Question: I'm trying to load more elements after my 20 users are posted into my ListView ( this feature is working fine) but when I scroll to the bottom of the ListView I want to load another 20 users but it crashs.
This is what I have made so far
'''
private String oldestUserID;
private void fetchData(DataSnapshot dataSnapshot) {
mList.clear();
for (DataSnapshot snapshot : dataSnapshot.getChildren()) {
oldestUserID = dataSnapshot.getKey();
userPojo = snapshot.getValue(UserPojo.class);
String email = userPojo.getEmail();
mList.add(email);
}
fetchSuccessListener.onListFetched(true);
}
public void refillListView(ListView listView) {
listView.setOnScrollListener(new AbsListView.OnScrollListener() {
@Override
public void onScrollStateChanged(AbsListView view, int scrollState) {
currentScrollState = scrollState;
isScrollCompleted();
}
@Override
public void onScroll(AbsListView view, int firstVisibleItem,
int visibleItemCount, int totalItemCount) {
currentFirstVisibleItem = firstVisibleItem;
currentVisibleItemCount = visibleItemCount;
totalItem = totalItemCount;
}
private void isScrollCompleted() {
if (totalItem - currentFirstVisibleItem == currentVisibleItemCount
&& currentScrollState == SCROLL_STATE_IDLE) {
mDatabase.orderByKey().startAt(oldestUserID).limitToFirst(20).addListenerForSingleValueEvent(new ValueEventListener() {
@Override
public void onDataChange(DataSnapshot dataSnapshot) {
fetchData(dataSnapshot);
}
@Override
public void onCancelled(DatabaseError databaseError) {
}
});
}
}
});
}
'''
This is how it's working, I use an interface to detect when my data is done fetching and notify my adapter to populate the ListView, that is working fine with my first 20 users, but when I scroll till the end I want the list to add new users (20 more) , but I got this crashlog
> Can't call limitToLast on query with previously set limit!
Now, here is how I call my methods in order to get the data
Interface to fill the listview when data is retrieved (working fine)
'''
@Override
public void onListFetched(boolean fetched) {
if(fetched){
mUserListView.setAdapter(adapter);
adapter.notifyDataSetChanged();
}
}
'''
and this to just know when the user have scrolled and needs to load another 20 more users
'''
filterData.refillListView(mUserListView);
'''
What I'm trying to do above is to get the last userID in my database in order to start querying 20 new users after the last one queried , so I can load 20 more.
Here is the query I use to get the first 20 users
'''
mRootDatabase = FirebaseDatabase.getInstance().getReference().child("Usuarios");
query = mRootDatabase.limitToFirst(20);
'''
Firebase Database Structure looks like this

Edit: Logcat error is pointing at this line
'''
mDatabase.orderByKey().startAt(oldestUserID).limitToFirst(20).....
'''
Thanks for any help !
Edit: snippet
'''
public void refillListView() {
mQueryDatabase.orderByKey().startAt(oldestUserID).limitToFirst(20).addListenerForSingleValueEvent(new ValueEventListener() {
@Override
public void onDataChange(DataSnapshot dataSnapshot) {
fetchData(dataSnapshot);
}
@Override
public void onCancelled(DatabaseError databaseError) {
}
});
}
'''
where 'private Query mQueryDatabase;' is passed with my constructor
'''
public FilterData(Query mQueryDatabase, Context context) {
this.mQueryDatabase = mQueryDatabase;
this.userPojo = new UserPojo();
this.mContext = context;
}
'''
and filled like this
'''
Query query = mRootDatabase.limitToFirst(20);
FilterData filterData = new FilterData(query,this);
'''
oldestUserID is fetched from 'fetchData(dataSnapshot);'
Where fetchData is
'''
private void fetchData(DataSnapshot dataSnapshot) {
mList.clear();
for (DataSnapshot snapshot : dataSnapshot.getChildren()) {
oldestUserID = snapshot.getKey();
userPojo = snapshot.getValue(UserPojo.class);
String email = userPojo.getEmail();
mList.add(email);
}
fetchSuccessListener.onListFetched(true);
}
'''
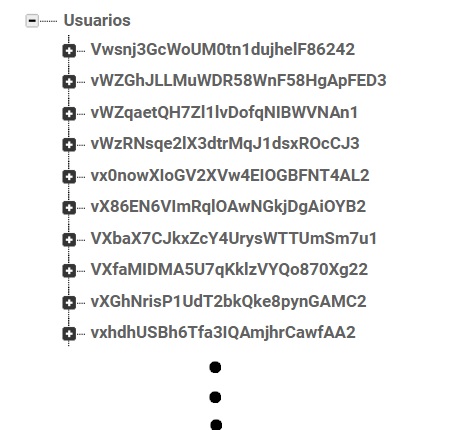
Answer: As far as I see you do this initially:
'''
Query query = mRootDatabase.limitToFirst(20);
FilterData filterData = new FilterData(query,this);
'''
And 'FilterData' then does:
'''
public FilterData(Query mQueryDatabase, Context context) {
this.mQueryDatabase = mQueryDatabase;
this.userPojo = new UserPojo();
this.mContext = context;
}
'''
And then:
'''
mQueryDatabase.orderByKey().startAt(oldestUserID).limitToFirst(20).addListenerForSingleValueEvent(new ValueEventListener() {
@Override
public void onDataChange(DataSnapshot dataSnapshot) {
fetchData(dataSnapshot);
}
@Override
public void onCancelled(DatabaseError databaseError) {
throw databaseError.toException(); // don't ignore errors
}
});
'''
At this point if we chain the things together, you have:
'''
mRootDatabase
.limitToFirst(20)
.orderByKey()
.startAt(oldestUserID)
.limitToFirst(20)
.addListenerForSingleValueEvent(
...
'''
And since you have 'limitToFirst(20)' in there twice, it explains why you get an error message.
My gut feeling is that you want to pass the root reference for the query into 'FilterData', so:
'''
FilterData filterData = new FilterData(mRootDatabase,this);
'''
---
Alternatively, you can build the base query (all the parts of the query that are constant) outside of 'FilterData':
'''
Query query = mRootDatabase.orderByKey().limitToFirst(20);
'''
And then in 'FilterData' you only add the variable part (the 'startAt()' clause):
'''
mQueryDatabase.startAt(oldestUserID).addListenerForSingleValueEvent(new ValueEventListener() {
@Override
public void onDataChange(DataSnapshot dataSnapshot) {
fetchData(dataSnapshot);
}
@Override
public void onCancelled(DatabaseError databaseError) {
throw databaseError.toException(); // don't ignore errors
}
});
'''